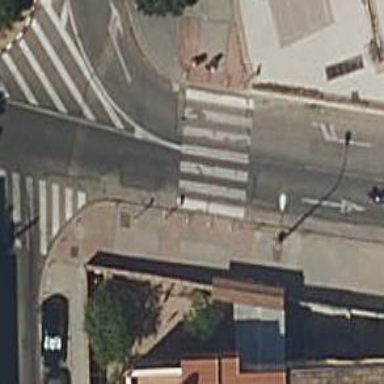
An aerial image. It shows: Zebra crossing on the road.